Question: I am using the following code at the start of a script to unhide a very hidden sheet within Excel.
But I am getting an error saying I am unable to amend the visible property. (Screen shot of error message)
I am basically trying to unhide the sheet & then once the sheet has been update it make it very hidden again.
Any help?
Thanks
Al

'''
Sheets("UserActive").Visible = xlVisible
'''
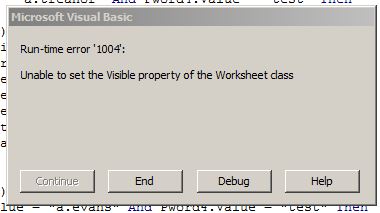
Answer: Either of the below statement should work. Please check the spelling of worksheet name.
Worksheets("UserActive").Visible = -1
or
Worksheets("UserActive").Visible = xlSheetVisible